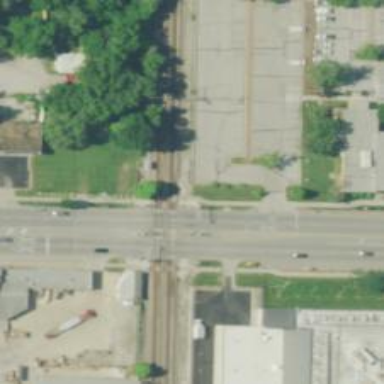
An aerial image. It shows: Railway crossing.